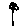
Label: flower